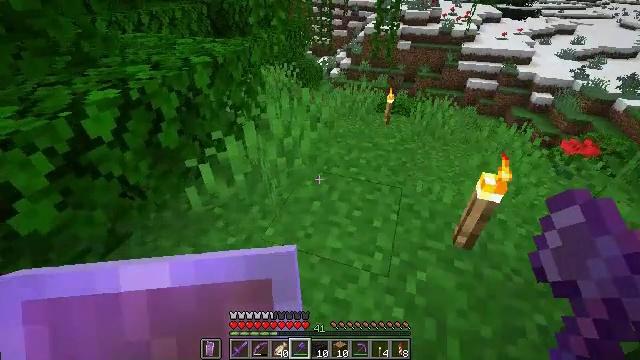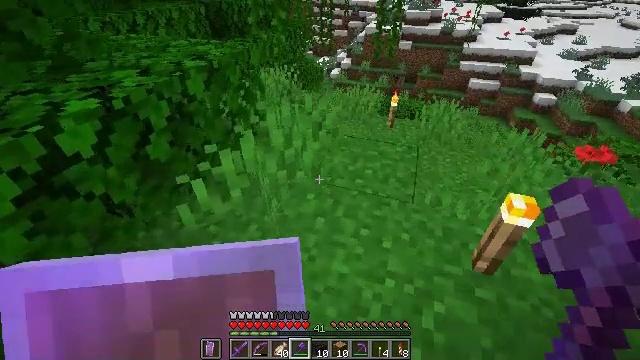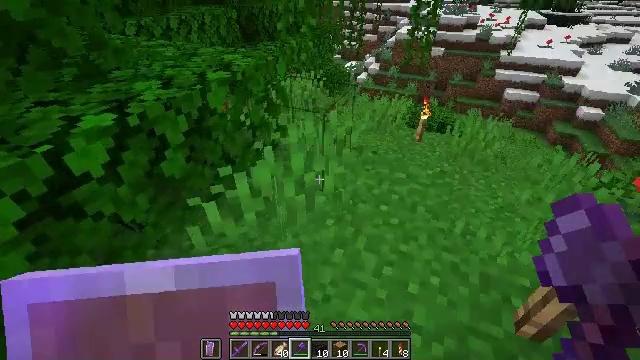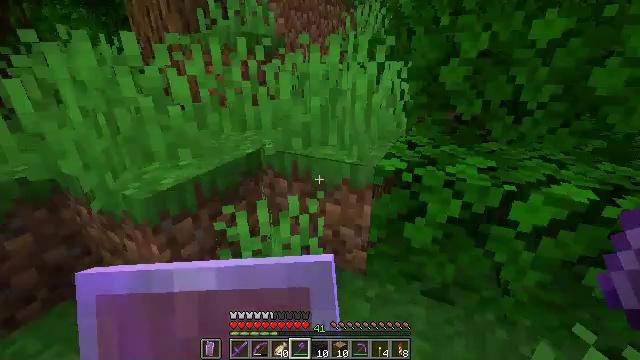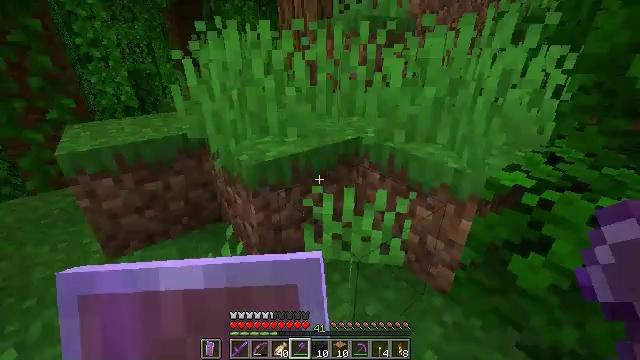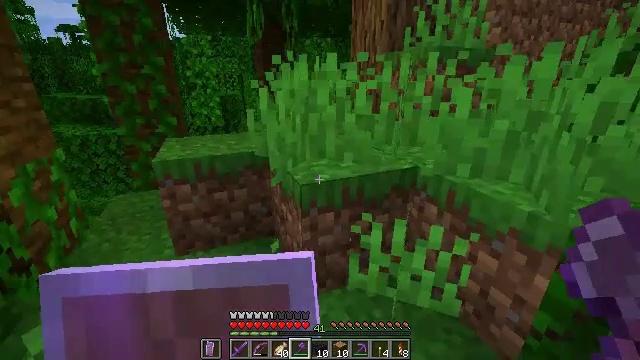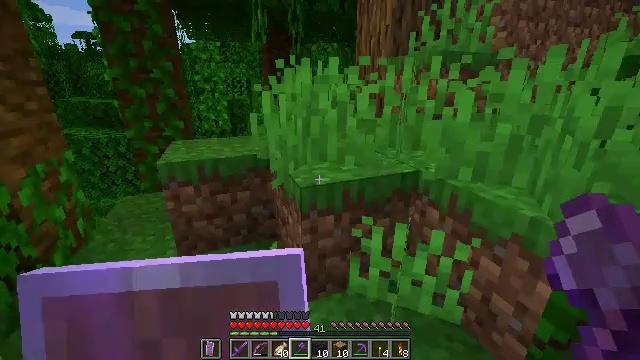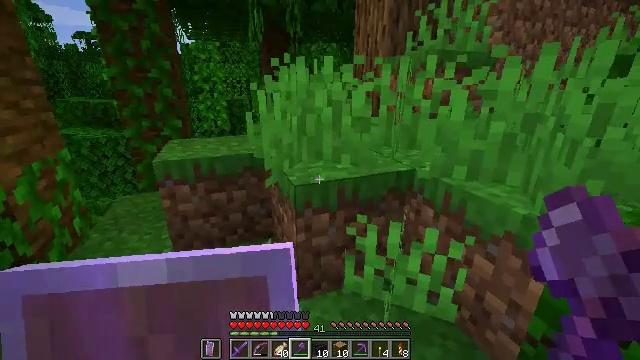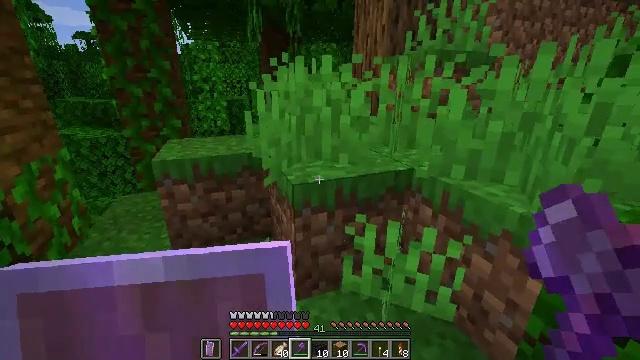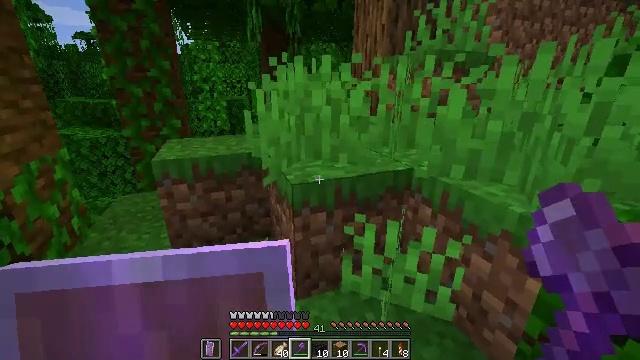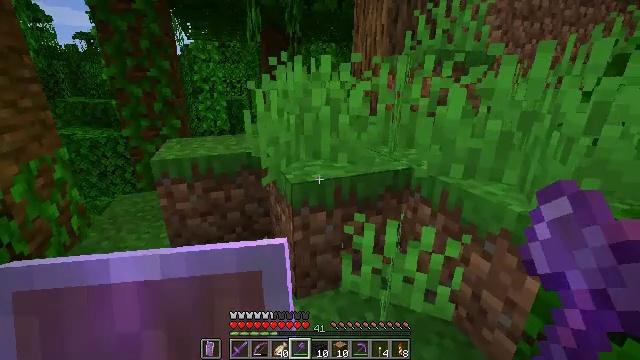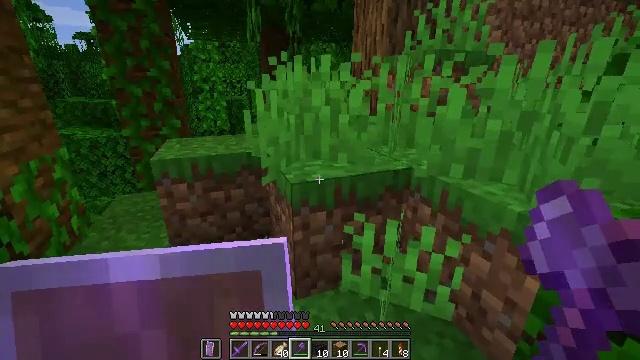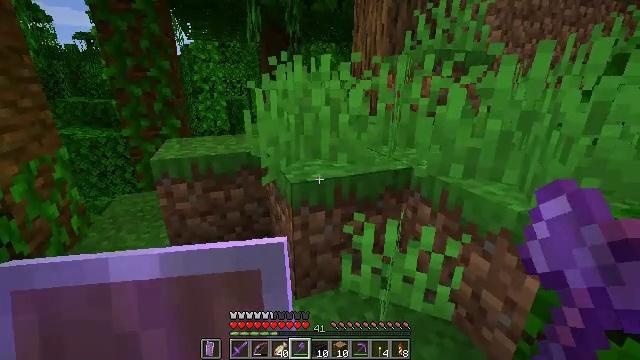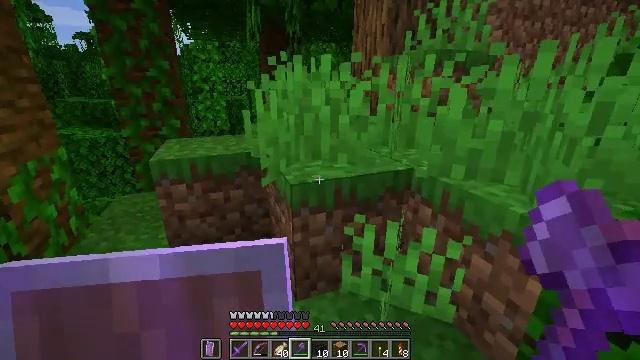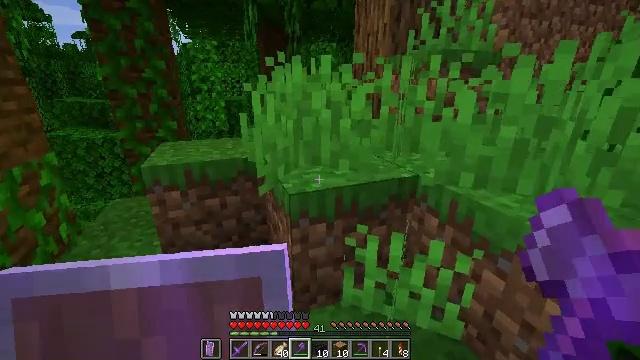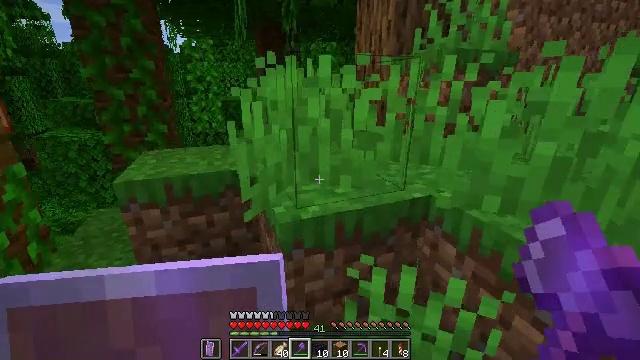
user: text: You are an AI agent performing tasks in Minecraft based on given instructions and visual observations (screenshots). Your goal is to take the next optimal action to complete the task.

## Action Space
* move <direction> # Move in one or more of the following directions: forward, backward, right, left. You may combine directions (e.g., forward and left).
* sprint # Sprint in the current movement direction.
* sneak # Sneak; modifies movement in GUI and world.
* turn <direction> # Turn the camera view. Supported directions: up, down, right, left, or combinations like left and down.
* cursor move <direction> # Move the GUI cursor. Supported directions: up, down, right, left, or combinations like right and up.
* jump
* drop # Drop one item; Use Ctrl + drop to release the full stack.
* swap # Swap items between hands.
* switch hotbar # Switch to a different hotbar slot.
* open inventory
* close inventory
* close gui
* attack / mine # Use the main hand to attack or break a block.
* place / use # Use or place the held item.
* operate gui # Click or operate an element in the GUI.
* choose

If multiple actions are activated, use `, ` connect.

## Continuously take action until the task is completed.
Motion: motion action
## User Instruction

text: Harvest the cocoa pods from the jungle tree.
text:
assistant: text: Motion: move forward
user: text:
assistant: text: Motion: move forward, turn left
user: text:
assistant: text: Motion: move forward, turn left and up
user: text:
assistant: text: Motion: turn left and down
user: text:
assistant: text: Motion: turn left and up
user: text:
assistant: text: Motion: turn left
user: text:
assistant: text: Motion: no_op
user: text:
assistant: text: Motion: no_op
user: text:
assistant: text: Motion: no_op
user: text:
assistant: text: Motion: no_op
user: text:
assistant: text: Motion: no_op
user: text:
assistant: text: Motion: no_op
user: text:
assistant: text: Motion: move forward
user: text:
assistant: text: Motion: move forward
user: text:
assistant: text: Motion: move forward
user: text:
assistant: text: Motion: move forward, close inventory
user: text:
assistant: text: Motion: move forward, close inventory
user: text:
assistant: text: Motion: move forward, close inventory
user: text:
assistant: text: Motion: turn right, close inventory
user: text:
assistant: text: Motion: turn right
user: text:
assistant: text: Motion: turn right
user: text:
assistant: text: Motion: no_op
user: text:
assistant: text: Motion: no_op
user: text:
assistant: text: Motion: no_op
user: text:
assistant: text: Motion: no_op
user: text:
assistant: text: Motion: no_op
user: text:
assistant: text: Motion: no_op
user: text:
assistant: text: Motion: no_op
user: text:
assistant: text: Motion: no_op
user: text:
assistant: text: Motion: turn left and up